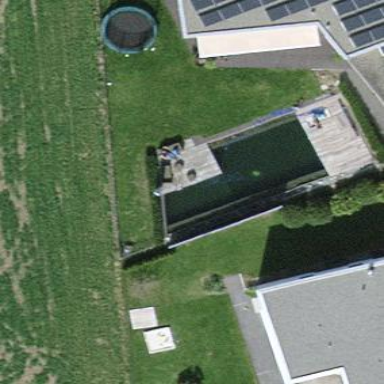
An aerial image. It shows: Swimming pool located in leisure land.